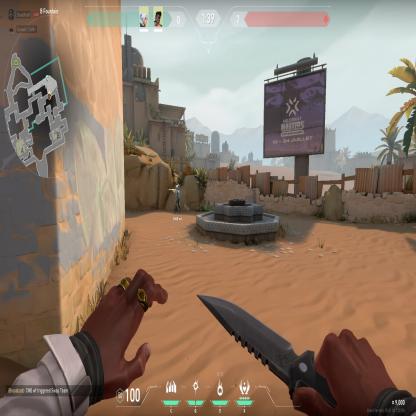
Label: teammate